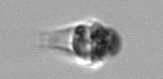
Label: Mesodinium